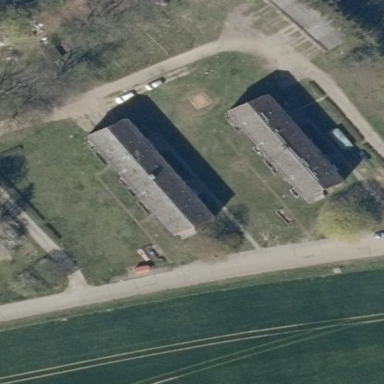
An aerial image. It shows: Gabled roof apartments building.